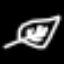
Label: leaf